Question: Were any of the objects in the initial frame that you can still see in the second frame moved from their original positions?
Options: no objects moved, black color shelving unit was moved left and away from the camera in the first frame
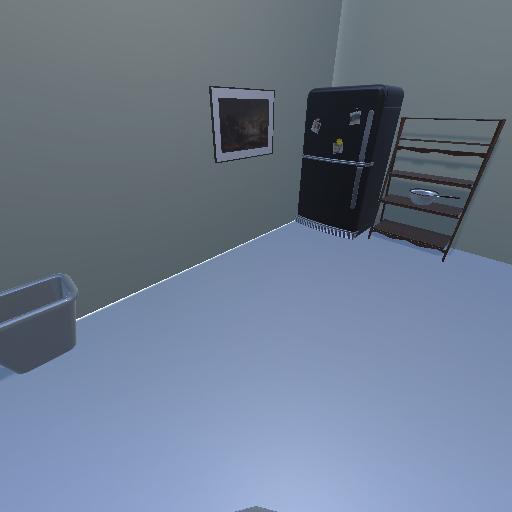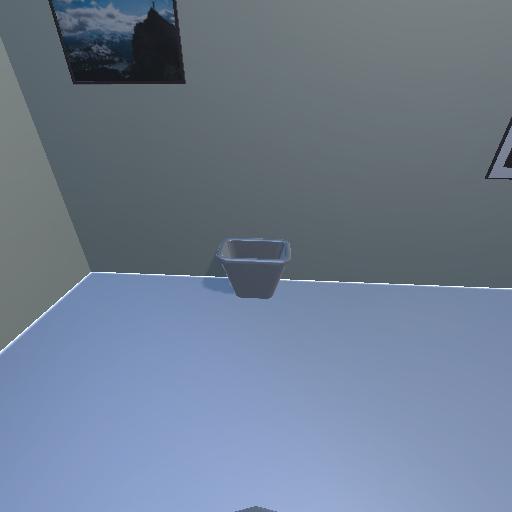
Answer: no objects moved